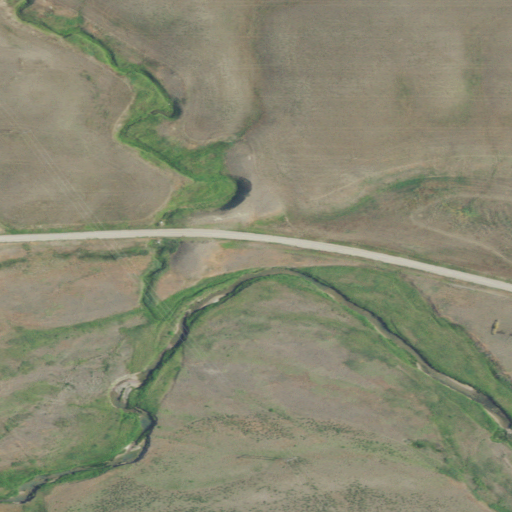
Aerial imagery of valley in Montana named Barber Coulee containing grassland, shrub, open development, and pasture